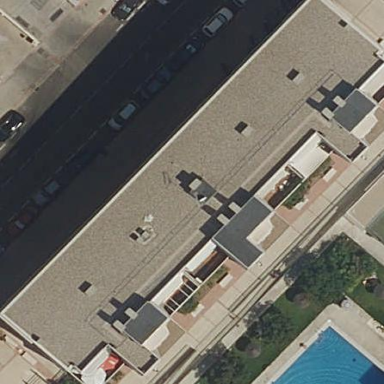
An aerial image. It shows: Residential house.